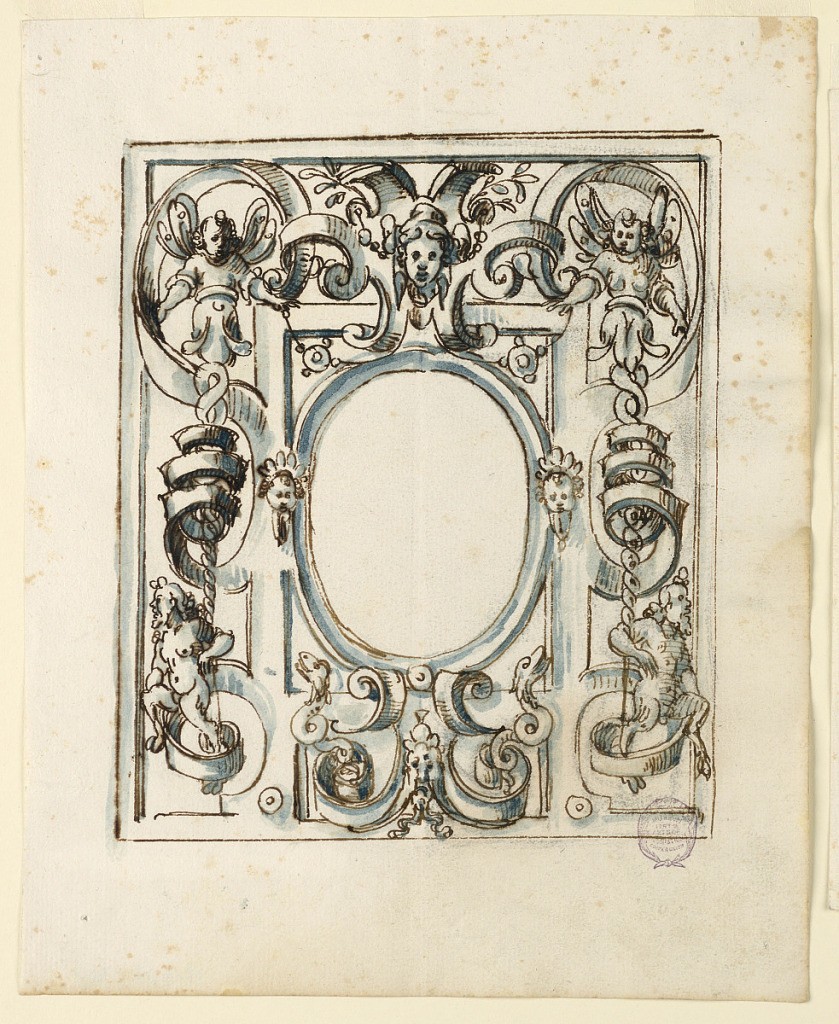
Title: Strapwork Design
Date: early 17th century
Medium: Charcoal, pen and ink, brush and watercolor on paper
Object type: Drawing
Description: Strapwork design with bearded man, harpies and serpents surrounds an oval reserve.